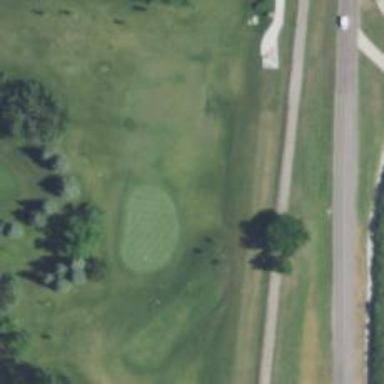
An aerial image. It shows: Golf hole.